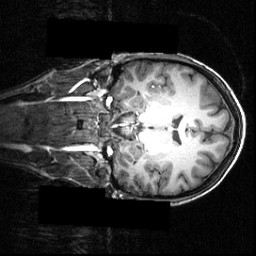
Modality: T1w
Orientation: coronal
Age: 20
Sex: female
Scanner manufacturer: siemens
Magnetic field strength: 3.951 T
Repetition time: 1.5 s
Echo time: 0.00335 s